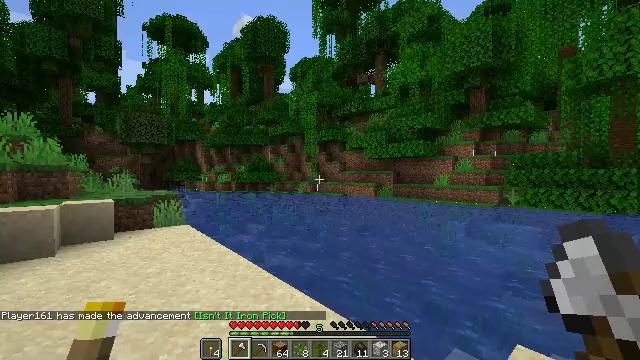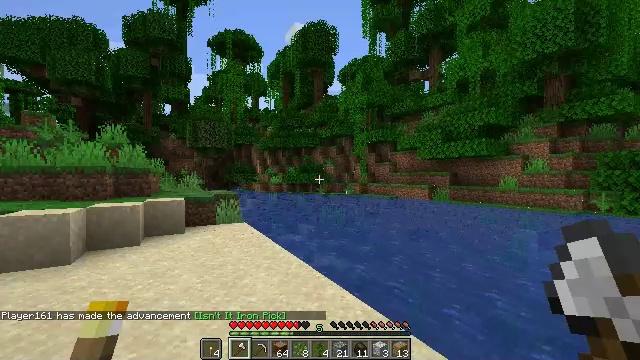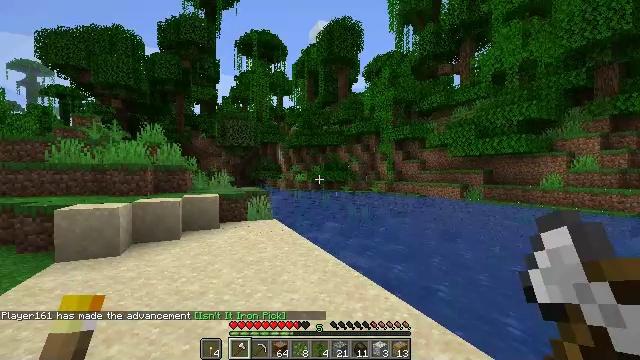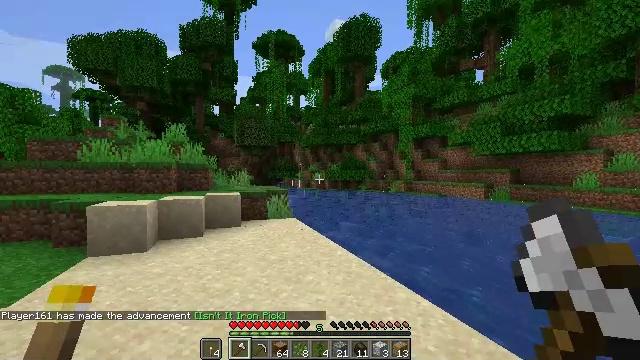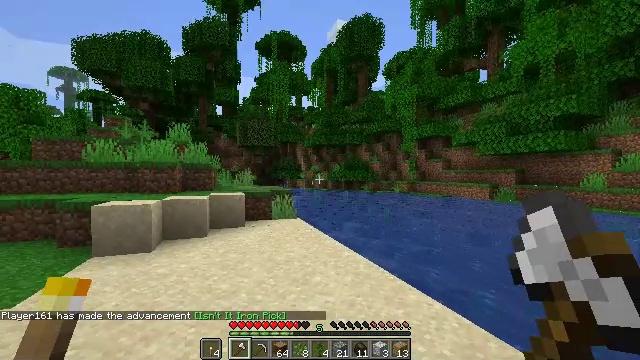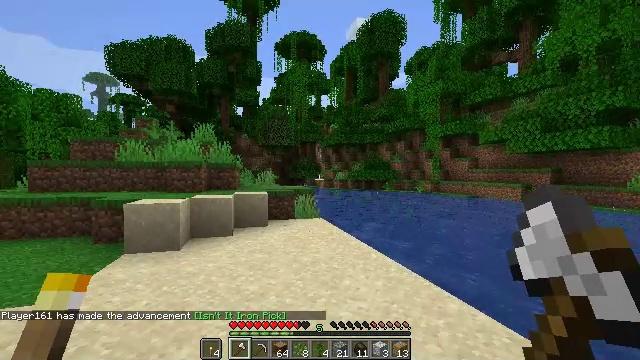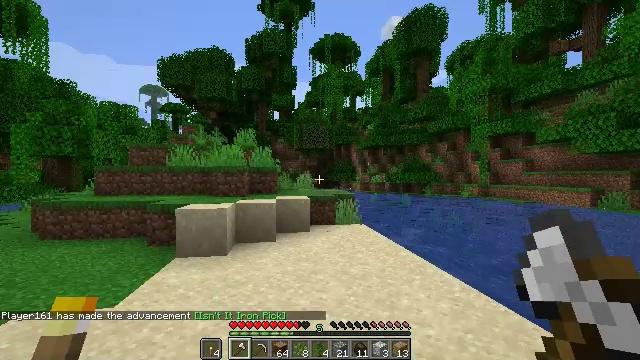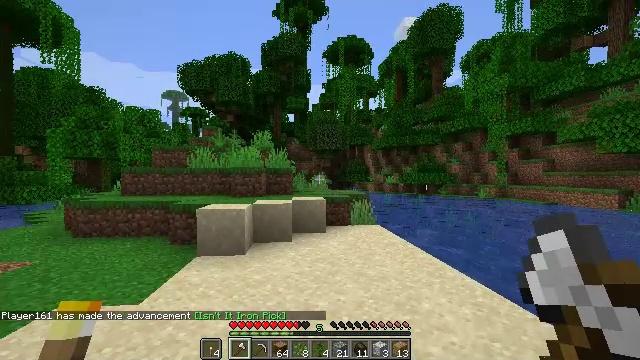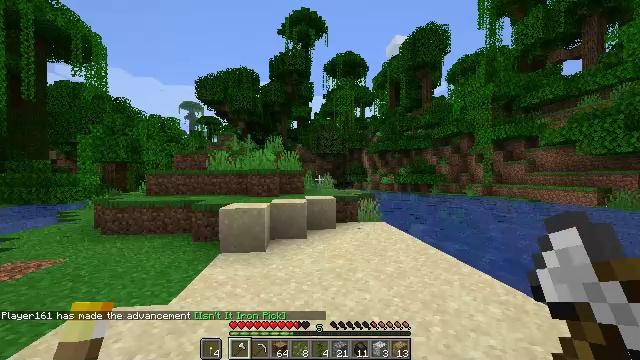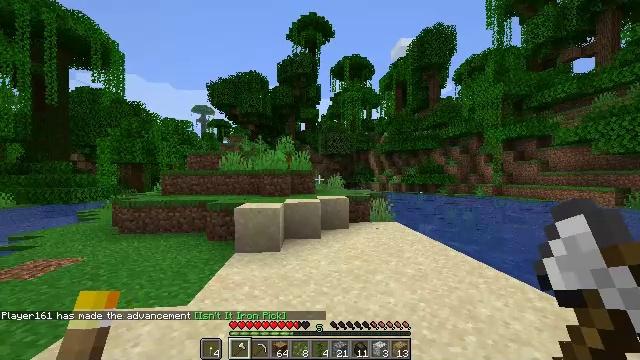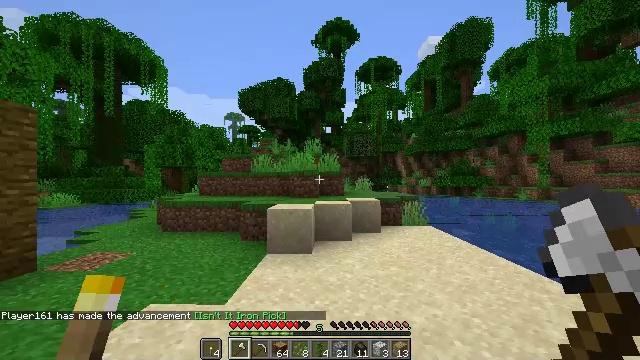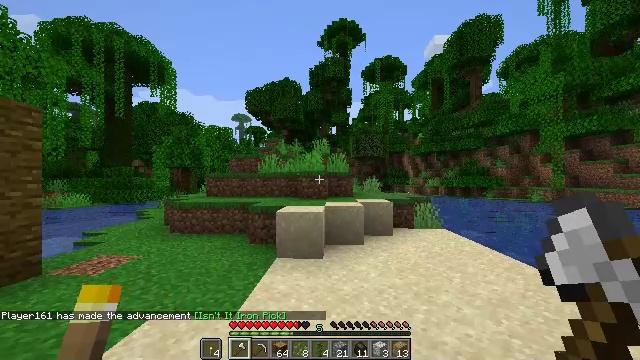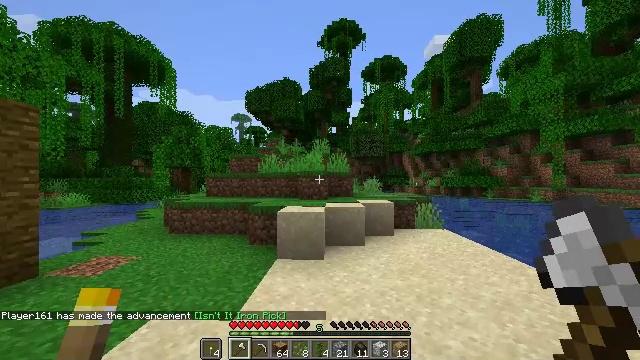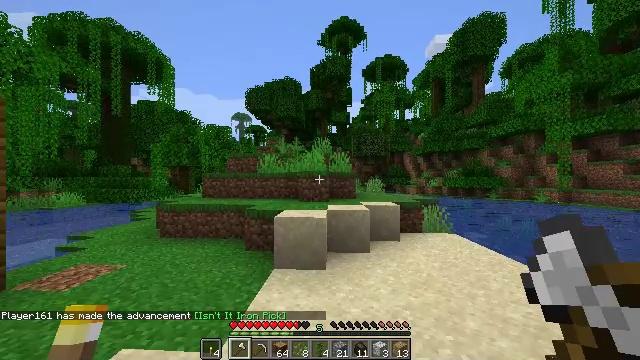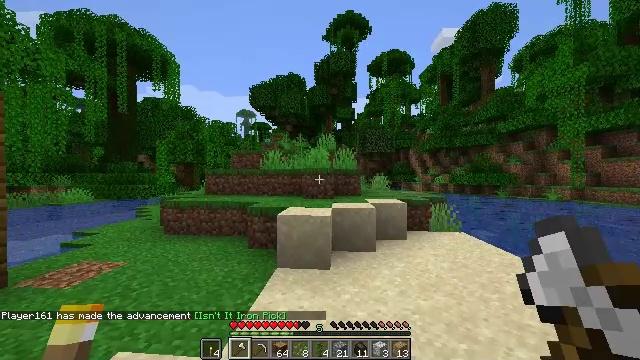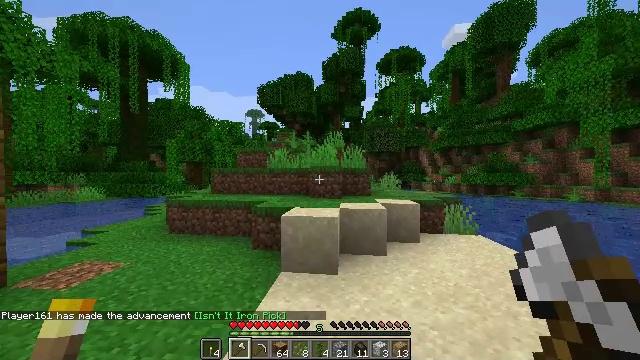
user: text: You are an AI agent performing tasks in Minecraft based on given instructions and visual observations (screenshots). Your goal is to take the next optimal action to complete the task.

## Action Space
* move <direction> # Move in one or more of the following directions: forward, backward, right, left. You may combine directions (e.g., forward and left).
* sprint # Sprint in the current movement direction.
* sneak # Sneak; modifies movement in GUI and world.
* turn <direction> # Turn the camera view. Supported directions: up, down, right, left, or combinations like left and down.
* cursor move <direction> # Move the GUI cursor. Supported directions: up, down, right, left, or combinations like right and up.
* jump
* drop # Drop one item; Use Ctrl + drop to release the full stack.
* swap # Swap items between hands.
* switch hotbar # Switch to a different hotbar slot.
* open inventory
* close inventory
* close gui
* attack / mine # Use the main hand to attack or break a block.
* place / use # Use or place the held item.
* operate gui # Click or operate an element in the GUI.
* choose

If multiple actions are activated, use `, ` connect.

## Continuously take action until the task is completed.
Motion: motion action
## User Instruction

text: Kill the salmon.
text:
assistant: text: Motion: move left, turn left
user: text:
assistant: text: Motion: move forward and move left, turn left
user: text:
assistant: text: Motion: move forward and move left, turn left
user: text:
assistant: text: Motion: move forward and move left
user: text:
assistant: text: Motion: move forward and move left, turn left
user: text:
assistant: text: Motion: move forward and move left, sprint, turn left
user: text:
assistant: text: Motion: move forward and move left, sprint, turn left
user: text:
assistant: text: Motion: move forward and move left, sprint
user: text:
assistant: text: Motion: move forward and move left, sprint, turn left
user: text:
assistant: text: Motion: move forward and move left, sprint, turn left
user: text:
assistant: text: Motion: move forward, sprint, turn left
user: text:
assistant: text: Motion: move forward, sprint
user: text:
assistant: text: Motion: move forward, sprint
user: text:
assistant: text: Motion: move forward, sprint, turn left
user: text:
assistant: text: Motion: move forward, sprint, turn left
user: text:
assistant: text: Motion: move forward, sprint, turn left
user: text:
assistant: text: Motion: move forward, sprint, turn left and down
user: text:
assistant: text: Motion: move forward, sprint, turn left and down
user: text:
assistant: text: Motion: move forward, sprint, turn down
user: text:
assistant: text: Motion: move forward, sprint, turn left and down
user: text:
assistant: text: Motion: move forward, sprint, turn left and down, jump
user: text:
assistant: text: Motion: move forward and move right, sprint, turn left and down, jump
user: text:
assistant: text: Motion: move forward and move right, sprint, turn left, jump
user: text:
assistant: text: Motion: move forward and move right, sprint, turn left, jump
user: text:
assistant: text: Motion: move forward and move right, sprint, turn left
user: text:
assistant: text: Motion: move forward and move right, sprint
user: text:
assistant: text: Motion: move forward and move right, sprint
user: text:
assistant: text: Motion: move forward and move right, sprint, turn right
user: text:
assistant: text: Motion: move forward and move right, sprint, turn right and down
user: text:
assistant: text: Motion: move forward and move right, sprint, turn right